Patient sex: M
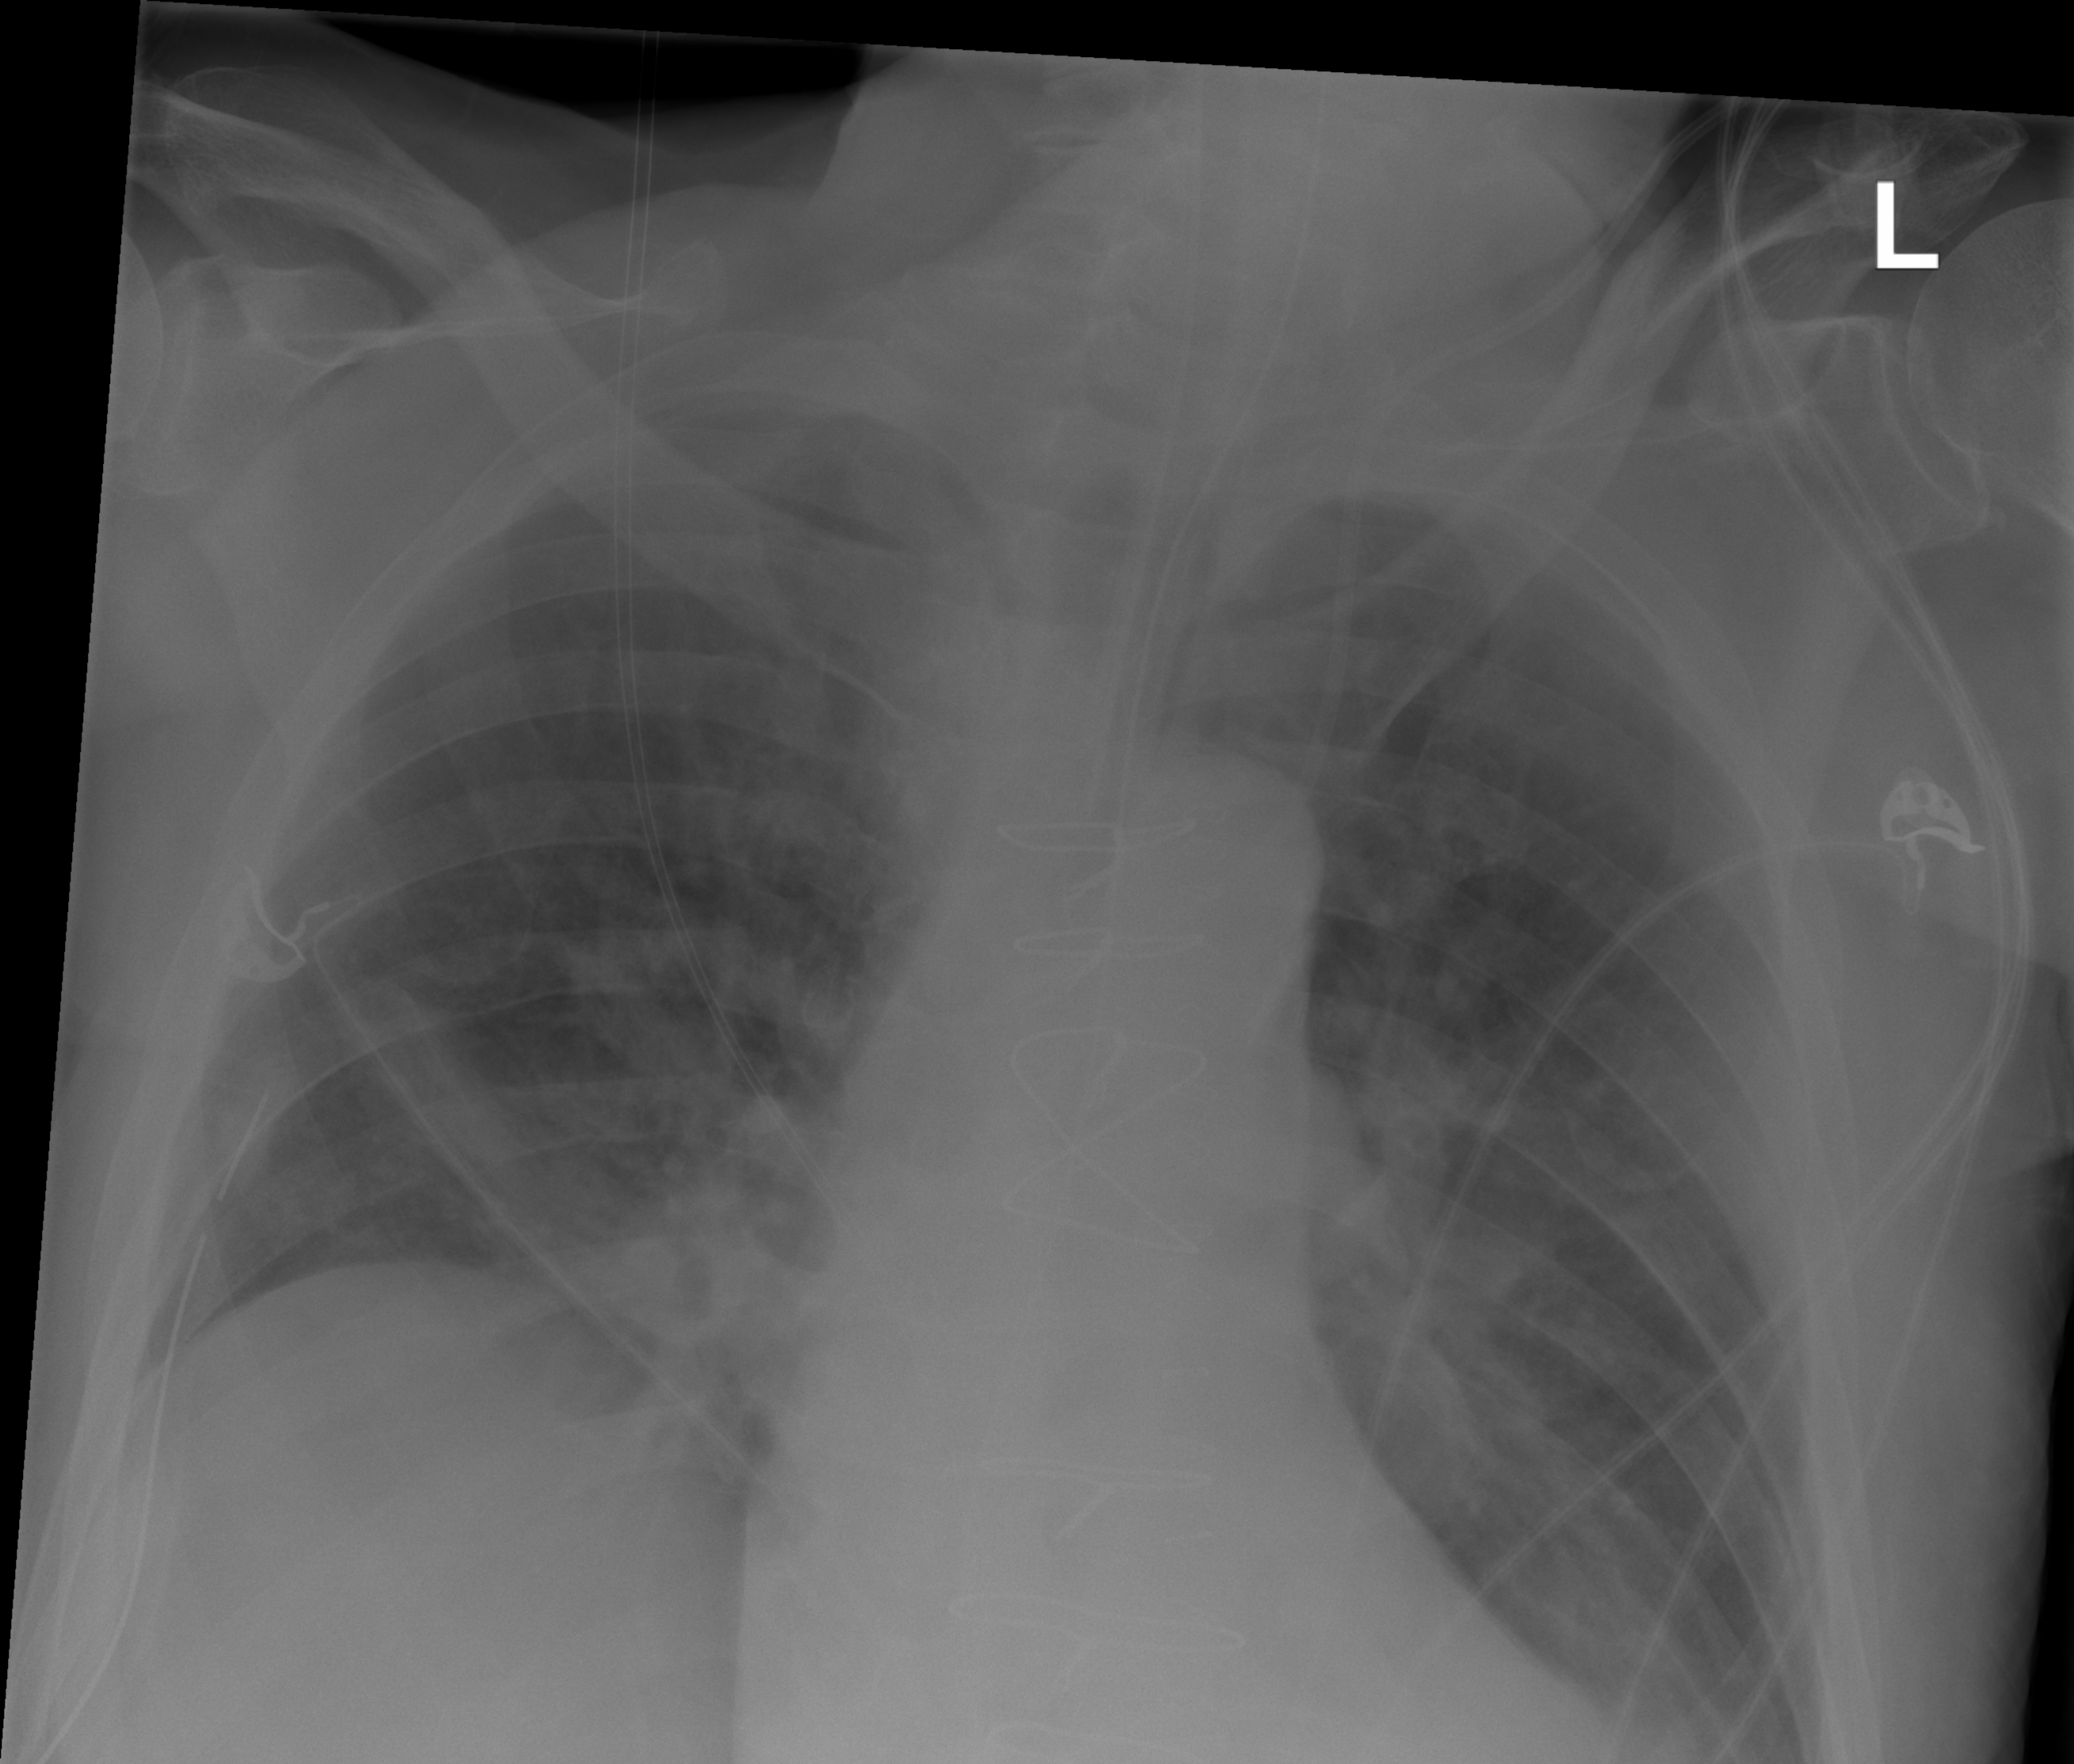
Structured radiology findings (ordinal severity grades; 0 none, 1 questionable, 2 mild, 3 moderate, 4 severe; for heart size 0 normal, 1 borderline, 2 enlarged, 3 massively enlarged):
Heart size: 1
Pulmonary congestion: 2
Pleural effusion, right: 0
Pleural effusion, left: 0
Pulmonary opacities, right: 0
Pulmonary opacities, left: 1
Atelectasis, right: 2
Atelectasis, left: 2